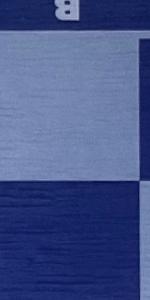
Label: Empty